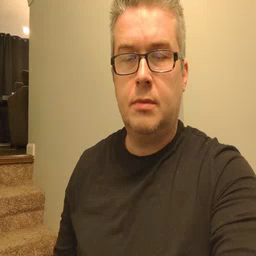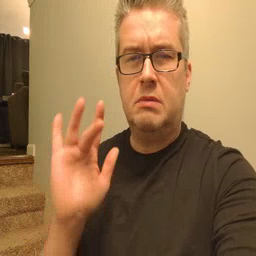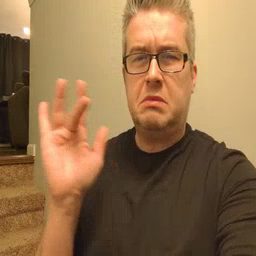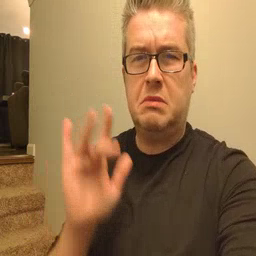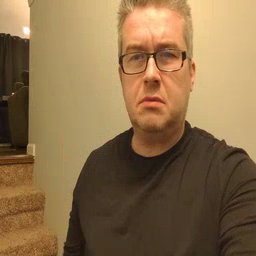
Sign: yucky